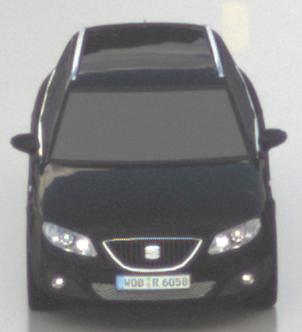
Make: SEAT
Model: Exeo ST 1.6
Detailed model: Exeo (3R) ST
Model produced from: 2010/05
Model produced until: 2010/08
Doors: 5
Color: black
Road condition: wet road
Daytime: morning or afternoon
Contrast: low contrast